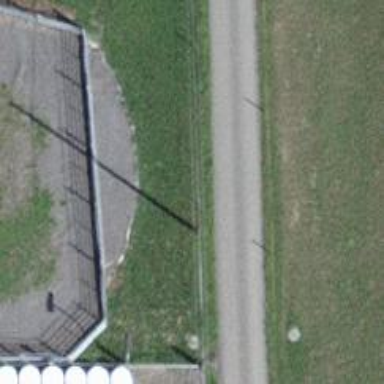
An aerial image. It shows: Utility pole in the area.